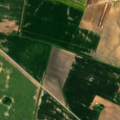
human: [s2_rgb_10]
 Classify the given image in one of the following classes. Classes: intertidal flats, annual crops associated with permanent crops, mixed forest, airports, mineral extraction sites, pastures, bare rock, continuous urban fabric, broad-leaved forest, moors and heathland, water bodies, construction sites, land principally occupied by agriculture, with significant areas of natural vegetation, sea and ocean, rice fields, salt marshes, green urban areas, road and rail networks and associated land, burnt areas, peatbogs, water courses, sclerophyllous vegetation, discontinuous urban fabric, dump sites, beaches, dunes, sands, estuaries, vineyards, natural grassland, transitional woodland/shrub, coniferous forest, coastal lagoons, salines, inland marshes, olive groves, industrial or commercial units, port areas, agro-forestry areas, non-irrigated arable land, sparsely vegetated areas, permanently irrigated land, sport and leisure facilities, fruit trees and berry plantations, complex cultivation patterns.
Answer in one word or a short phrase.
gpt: non-irrigated arable land